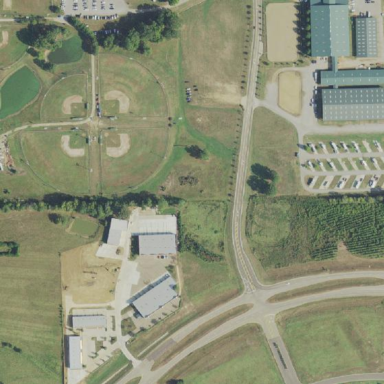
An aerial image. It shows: Sports center on leisure land.